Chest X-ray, AP view. Patient: 19 years old, sex M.
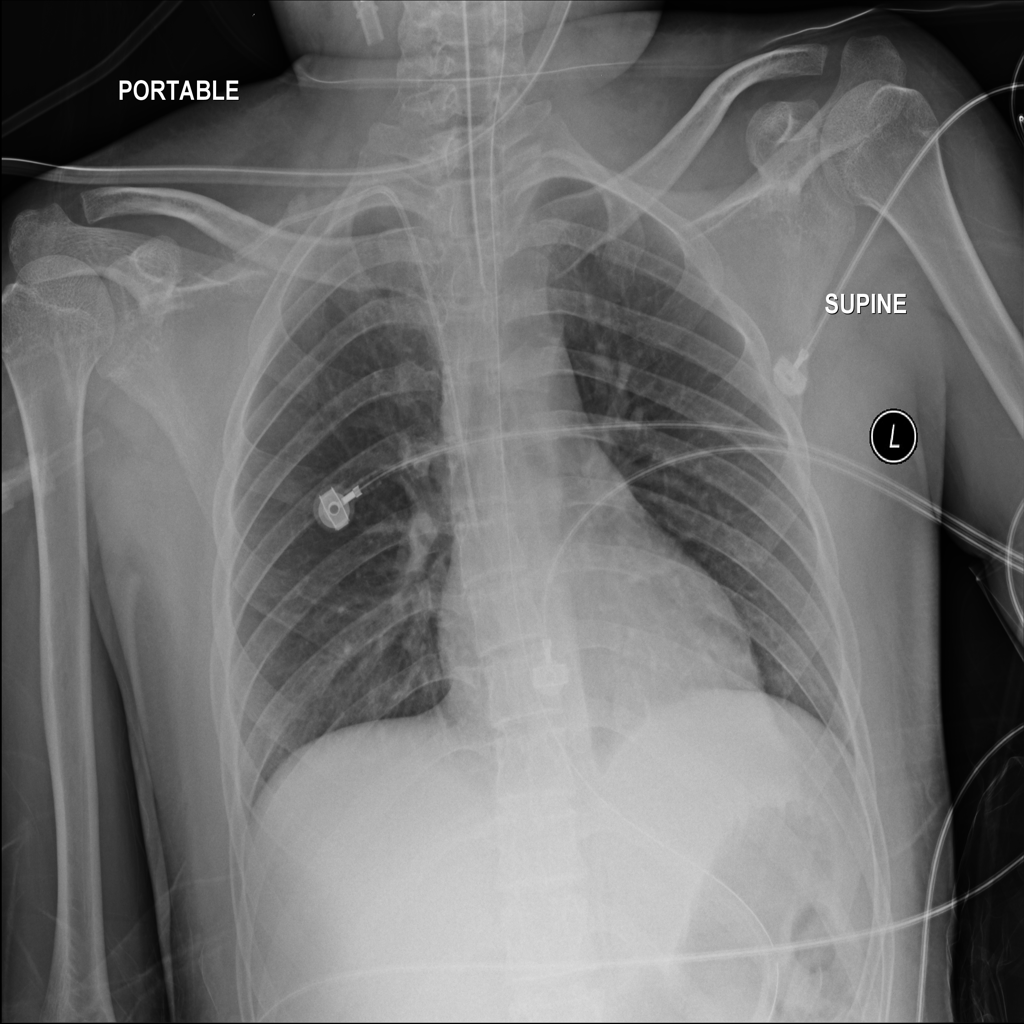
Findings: Atelectasis